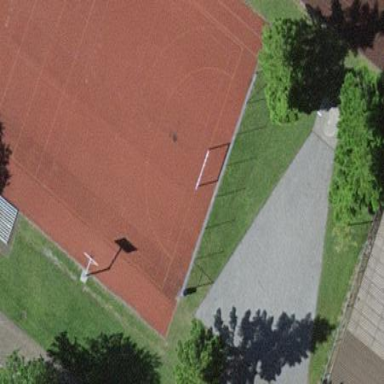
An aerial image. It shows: Athletics pitch for leisure land sports.